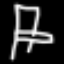
Label: chair